Question: Here is a picture summarizing my understanding of process memory layout as organized by kernel. I would like to understand
1)When is Segmentation and Paging process takes place? During compilation or right after the program is executed
2) At any given instance is it by any means possible to access the physical address of any given entity(variable, object) in my process
I found little information in Understanding kernel book or may be the explanation is too far from my understanding I am not sure. may be someone can help me in this

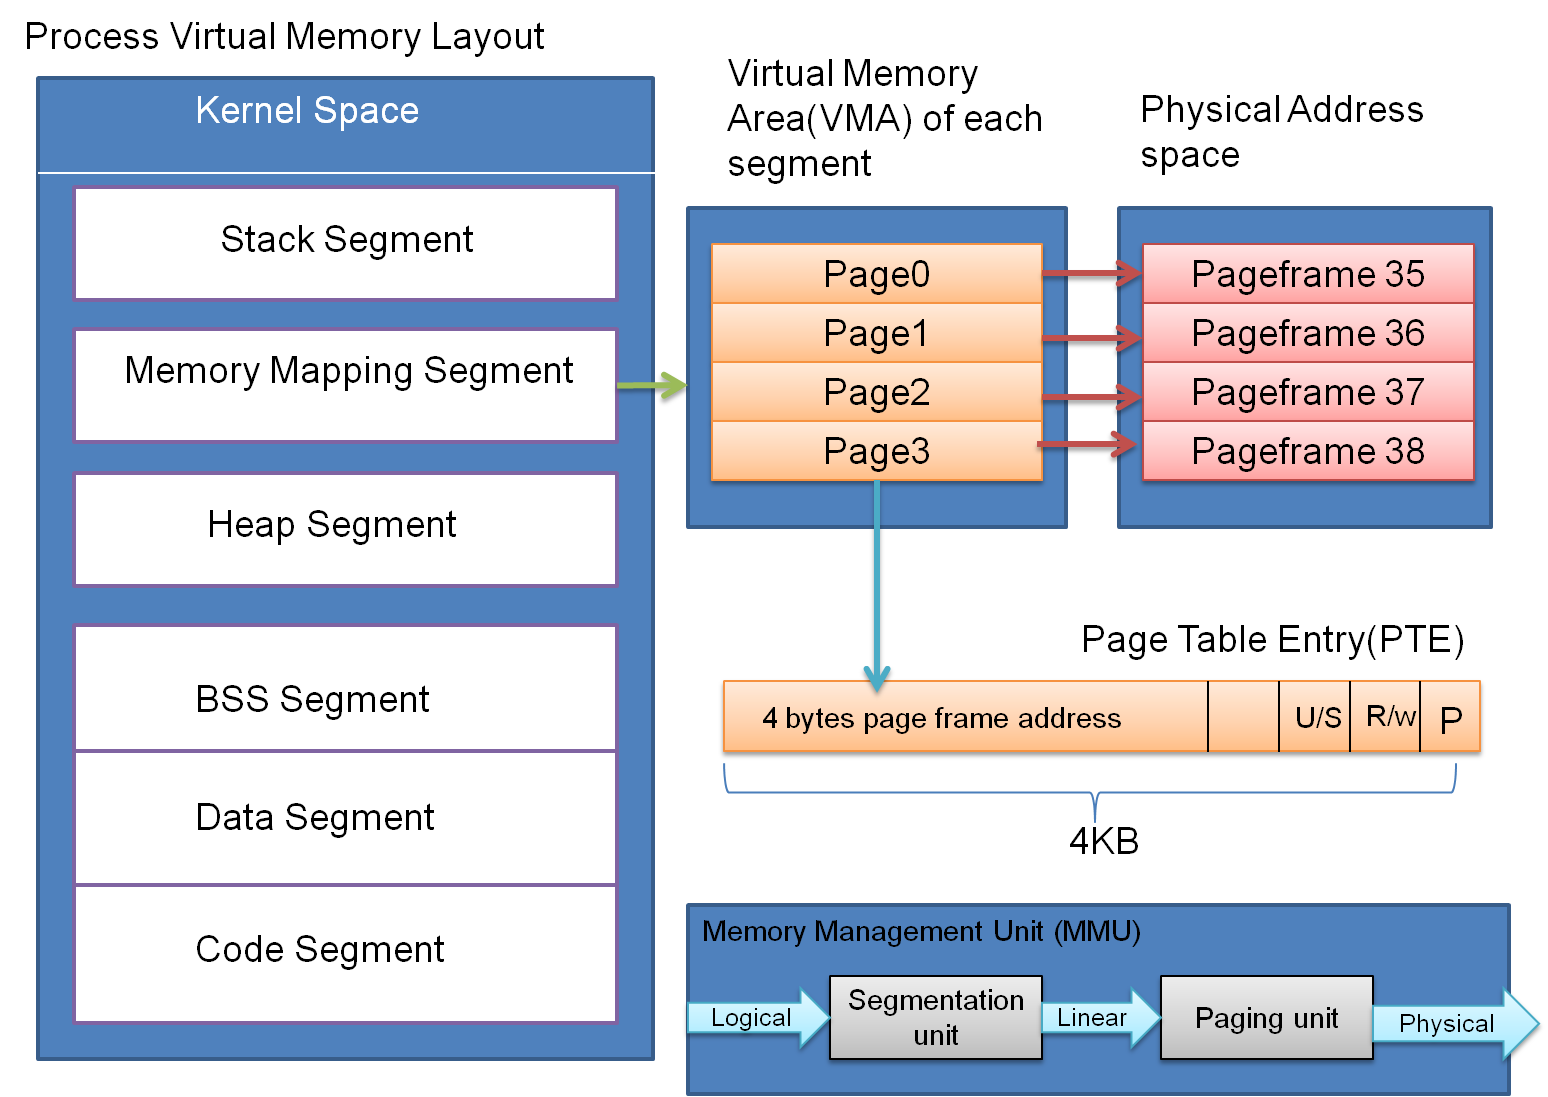
Answer: @Keen Learner, 1) Segmentation and Paging process takes place right after the program is been executed. Segmentation fault occurs only when some part of the code present in the program tries to access protected memory or memory which is not present in its process/virtual memory block. Paging process, since we cannot have all the process related pages at the same time in the main memory. Appropriate Page is only brought in or swapped out accordingly during execution of the process. 2) As far as I know there is no mechanism/means to access physical address of a variable because everything we play around with is an virtual address and converting it to physical address is the job of . Hope I have cleared your doubts :-)